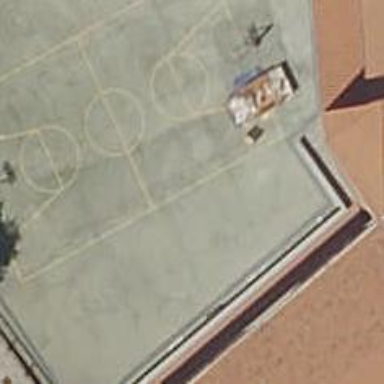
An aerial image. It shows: Concrete basketball pitch for leisure land.